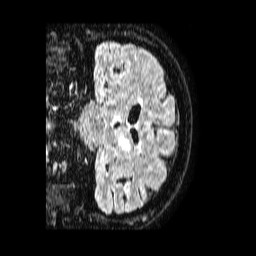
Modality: FLAIR
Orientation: coronal
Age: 52
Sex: female
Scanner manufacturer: philips
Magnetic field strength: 1.5 T
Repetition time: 4.8 s
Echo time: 0.3 s